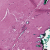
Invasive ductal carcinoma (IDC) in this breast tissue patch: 0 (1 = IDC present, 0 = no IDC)